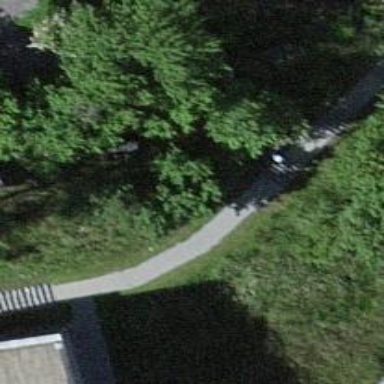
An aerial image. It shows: Footway.